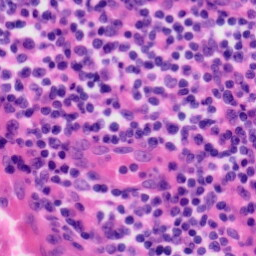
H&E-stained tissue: Tonsil